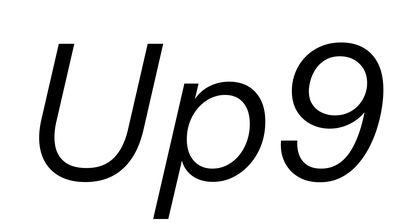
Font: InstrumentSans-Italic_Italic